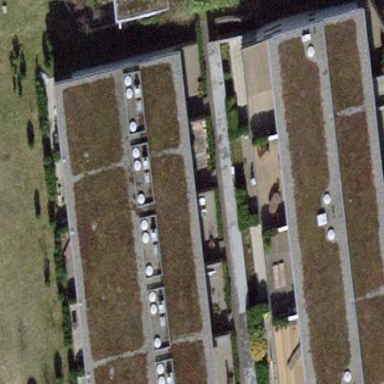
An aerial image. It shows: White apartment building with flat roof covered in grass.